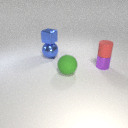
small purple metal cylinder below small red rubber cylinder